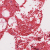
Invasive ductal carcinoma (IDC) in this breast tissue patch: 0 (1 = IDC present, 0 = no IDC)